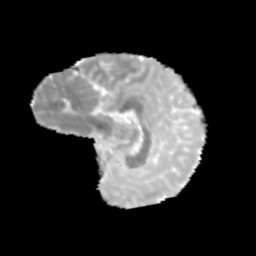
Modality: MD
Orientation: sagittal
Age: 10
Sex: female
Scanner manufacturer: siemens
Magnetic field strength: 3 T
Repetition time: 3.8 s
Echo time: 0.07 s